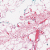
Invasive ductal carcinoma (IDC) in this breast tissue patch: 0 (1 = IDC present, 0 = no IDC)